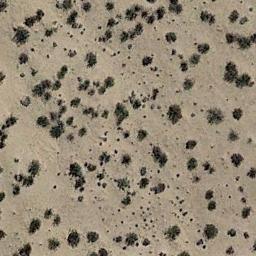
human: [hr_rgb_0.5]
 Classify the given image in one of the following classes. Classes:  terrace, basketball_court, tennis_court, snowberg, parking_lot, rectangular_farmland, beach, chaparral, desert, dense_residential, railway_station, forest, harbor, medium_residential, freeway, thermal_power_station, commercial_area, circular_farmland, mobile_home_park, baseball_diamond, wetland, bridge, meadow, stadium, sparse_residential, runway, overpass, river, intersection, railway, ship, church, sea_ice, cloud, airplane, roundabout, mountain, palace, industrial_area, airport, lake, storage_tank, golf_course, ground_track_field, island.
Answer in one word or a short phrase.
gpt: chaparral